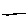
Label: line